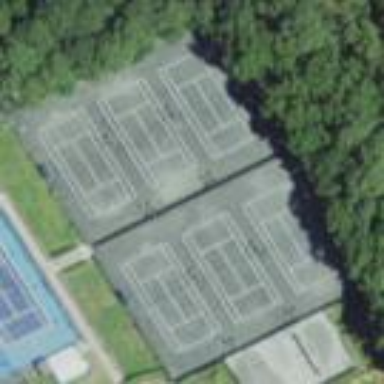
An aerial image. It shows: Tennis court on pitch designated for leisure land.